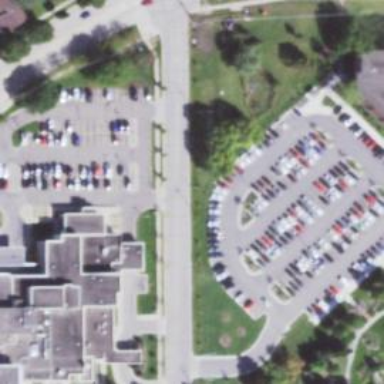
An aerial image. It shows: Asphalt driveway designated as service road.